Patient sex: F
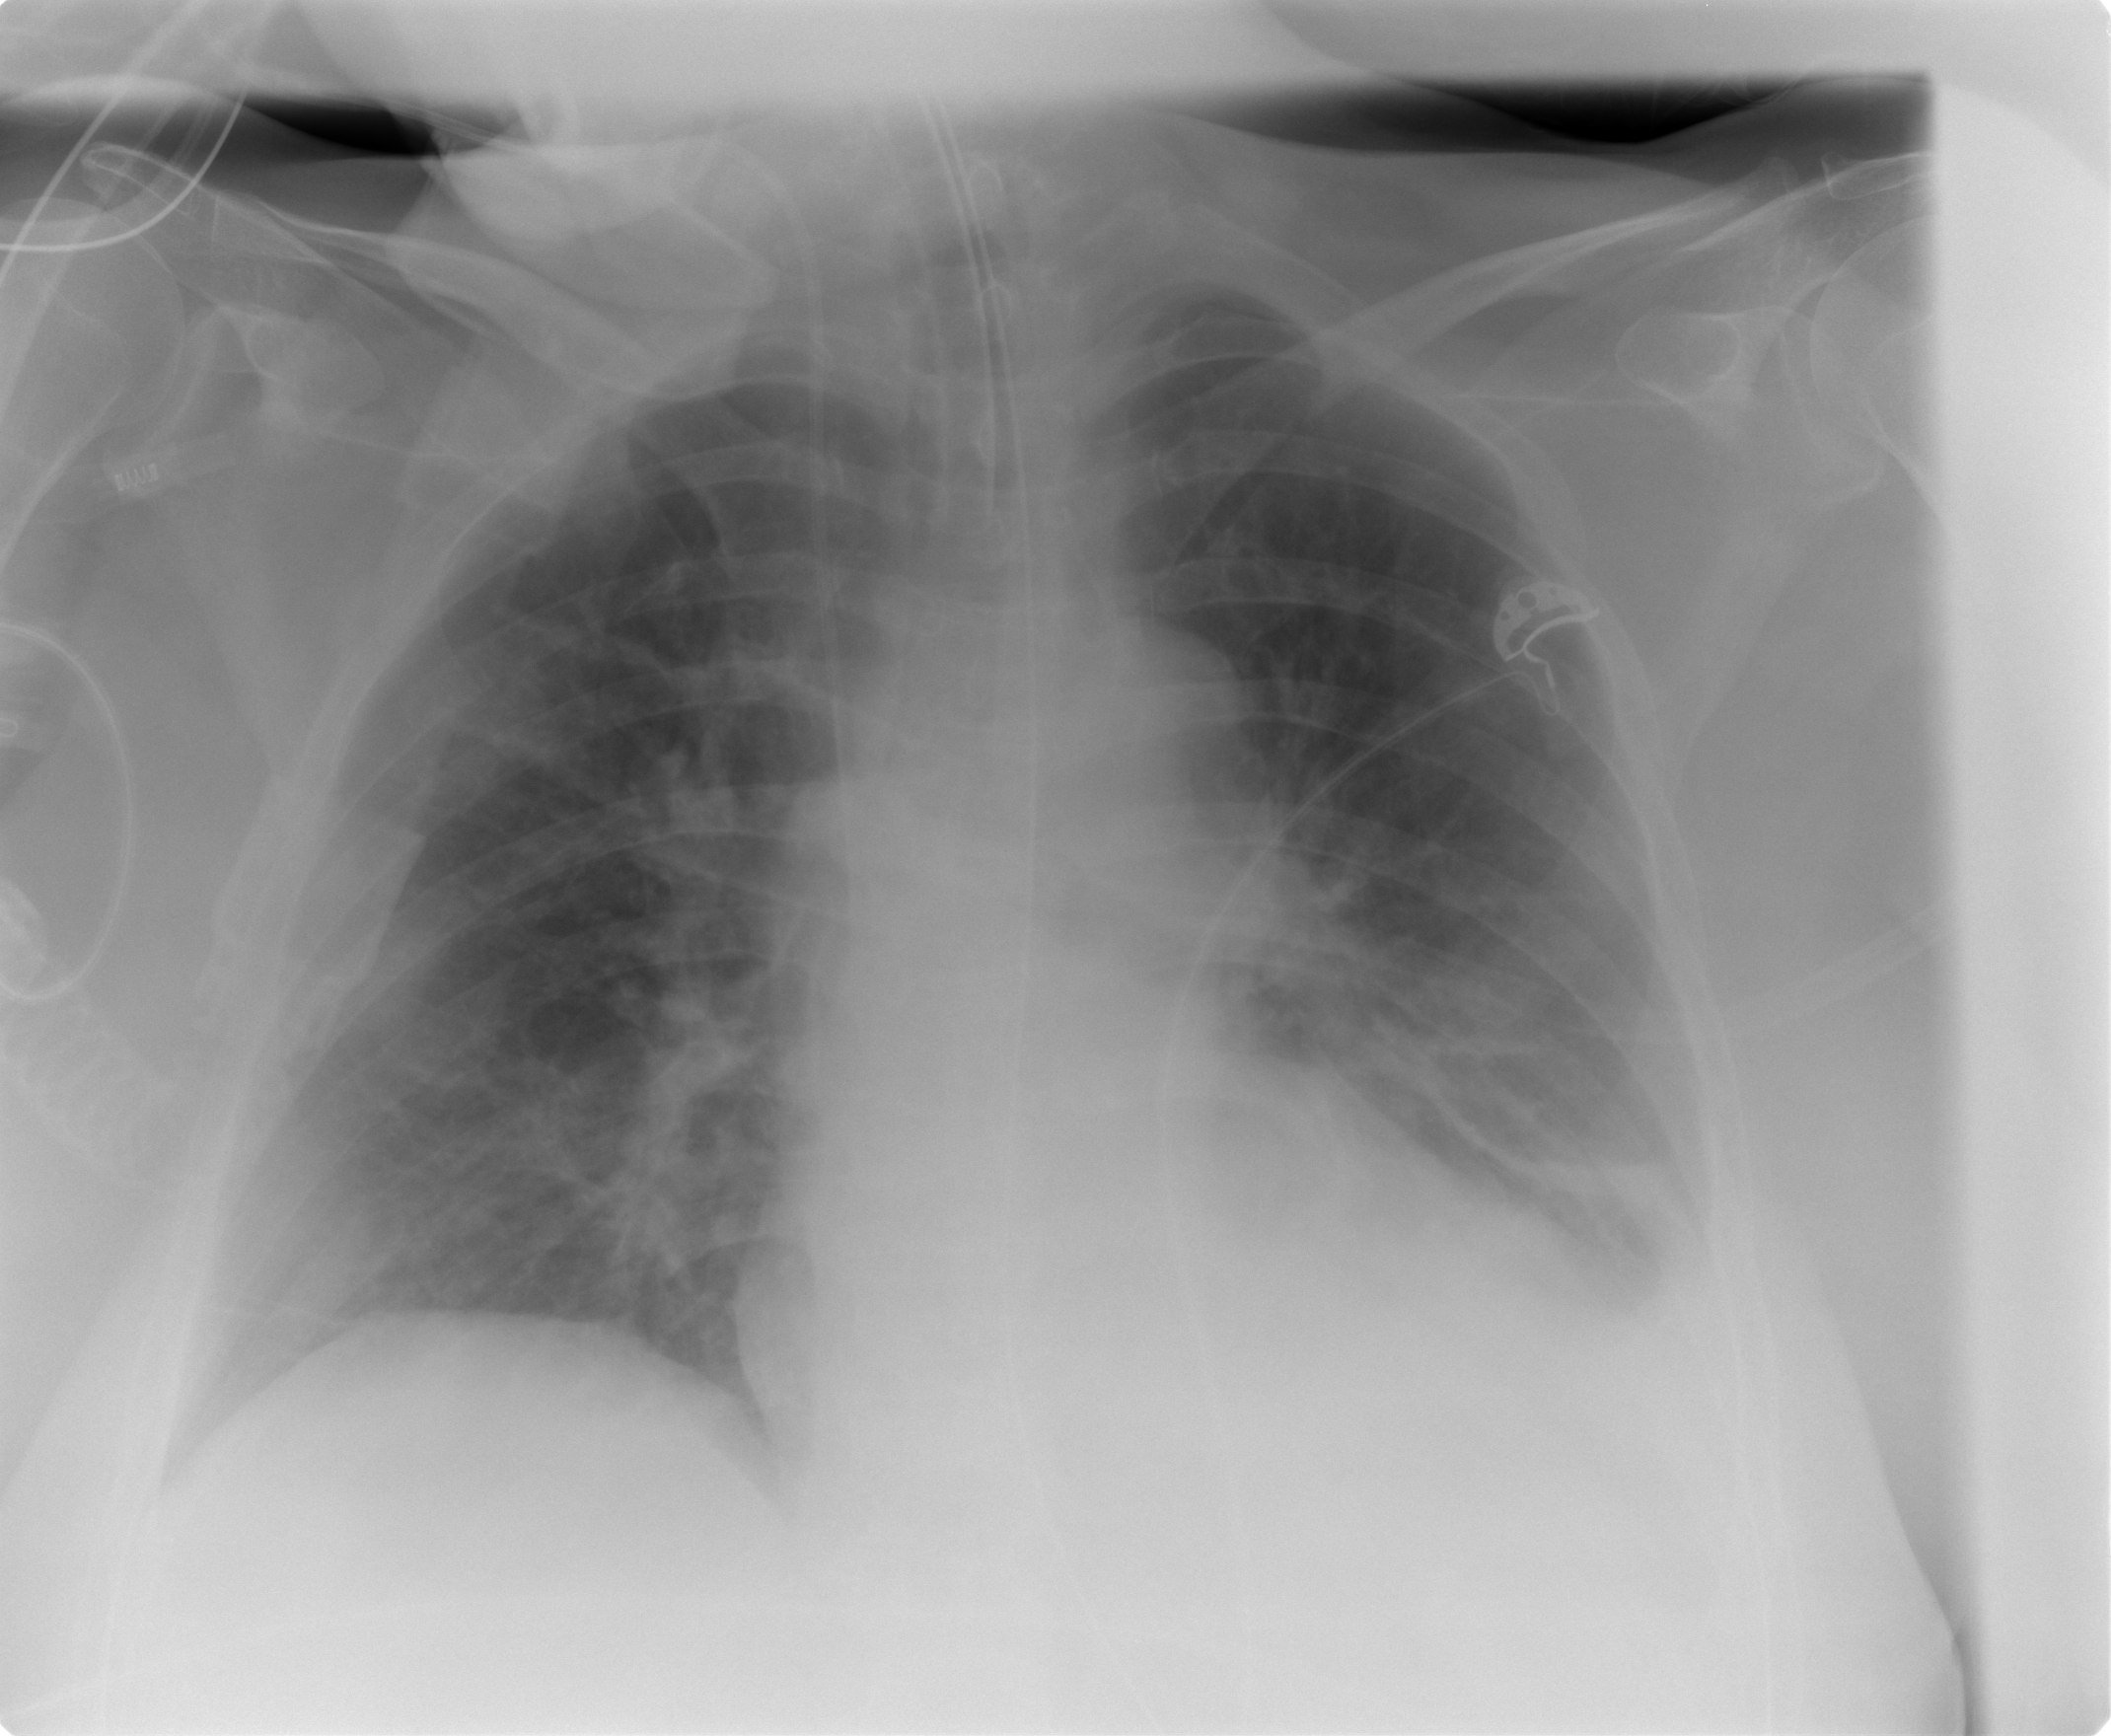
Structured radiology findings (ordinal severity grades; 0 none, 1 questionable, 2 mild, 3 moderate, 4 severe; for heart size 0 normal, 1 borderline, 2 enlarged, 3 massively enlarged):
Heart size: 2
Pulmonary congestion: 2
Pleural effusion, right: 0
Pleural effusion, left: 2
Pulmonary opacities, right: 0
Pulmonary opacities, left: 0
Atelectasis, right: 0
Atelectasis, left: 2